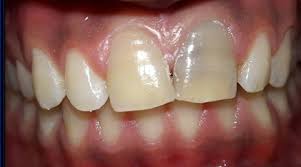
Condition: Tooth Discoloration